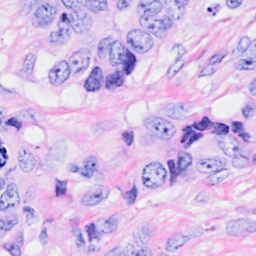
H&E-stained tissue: Breast